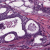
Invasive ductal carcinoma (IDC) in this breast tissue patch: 1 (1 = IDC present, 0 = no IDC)